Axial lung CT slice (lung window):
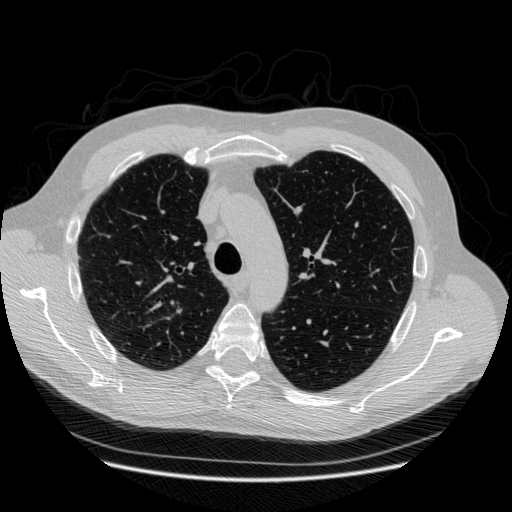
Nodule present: no